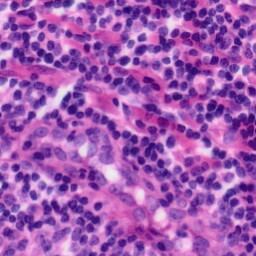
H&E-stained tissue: Tonsil